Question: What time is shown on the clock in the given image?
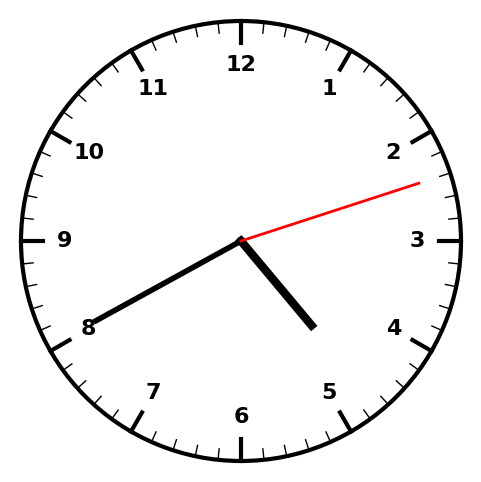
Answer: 04:40:12